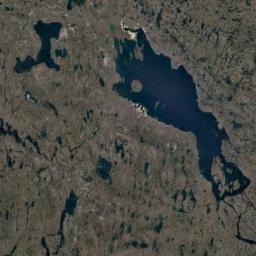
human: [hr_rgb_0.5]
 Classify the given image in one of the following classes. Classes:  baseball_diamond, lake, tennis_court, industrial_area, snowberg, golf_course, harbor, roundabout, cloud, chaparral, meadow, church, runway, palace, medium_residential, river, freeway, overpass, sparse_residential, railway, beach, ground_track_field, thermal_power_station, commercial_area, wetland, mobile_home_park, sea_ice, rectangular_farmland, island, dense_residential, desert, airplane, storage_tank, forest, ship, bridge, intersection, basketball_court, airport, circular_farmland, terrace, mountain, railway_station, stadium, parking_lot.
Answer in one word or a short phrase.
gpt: wetland